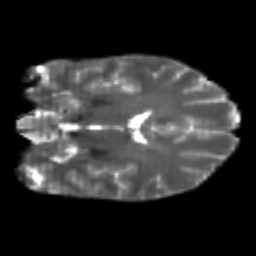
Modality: T2w
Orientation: coronal
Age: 25
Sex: male
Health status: healthy
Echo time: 0.074 s